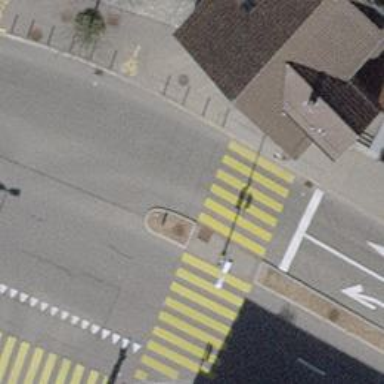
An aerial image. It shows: Tram crossing on the railway.